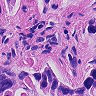
Metastatic tissue present: yes